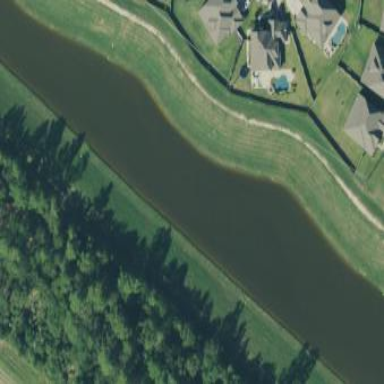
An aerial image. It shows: Retention basin with water.